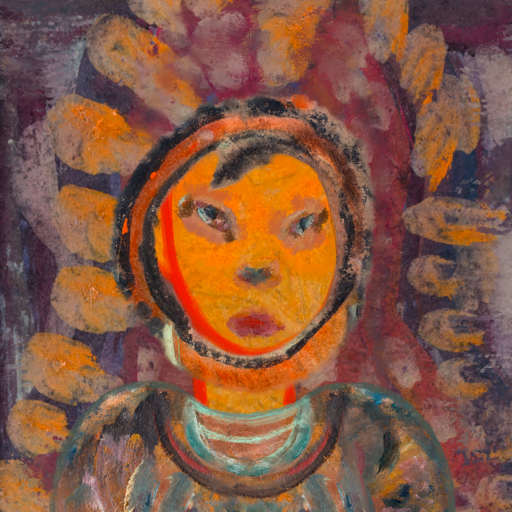
Background: Doll, Head And Neck Front: Sisters, Face Front: Boggyland, Bust: Boggyland, Hair Front: Childish, Head Accessory: Blank, Second Necklace: Blank, Necklace: Blank, Baby: Blank